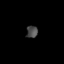
Tissue: lung
Cell type: Myeloid cells
Senescence score: 0.2221
Nuclear area (px): 132
Mean DAPI intensity: 72.985